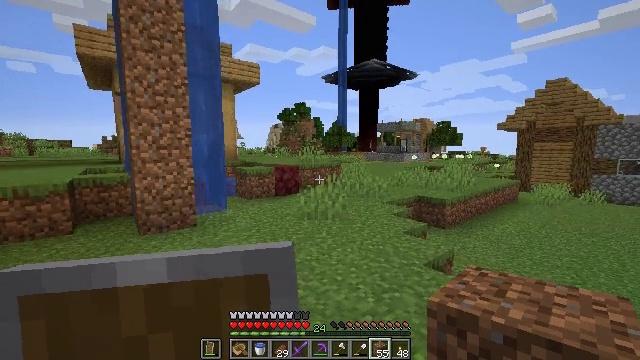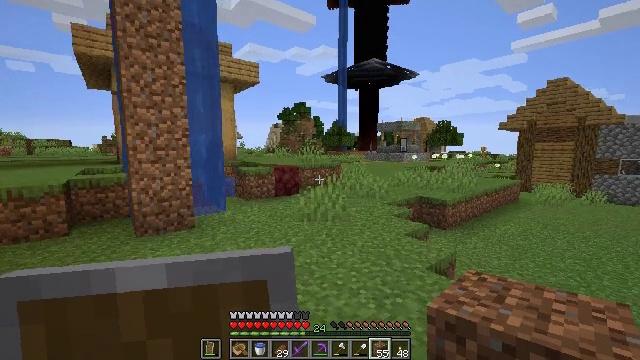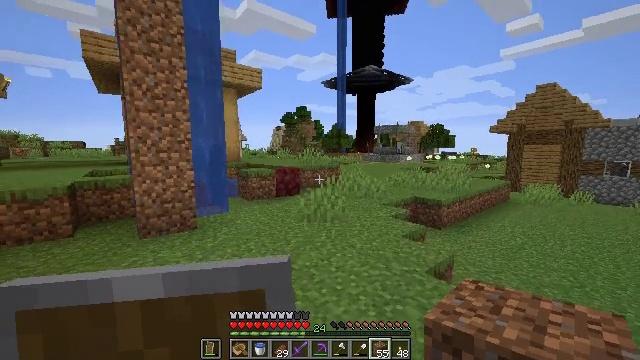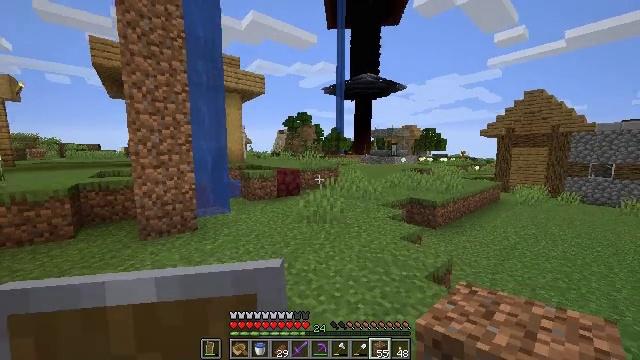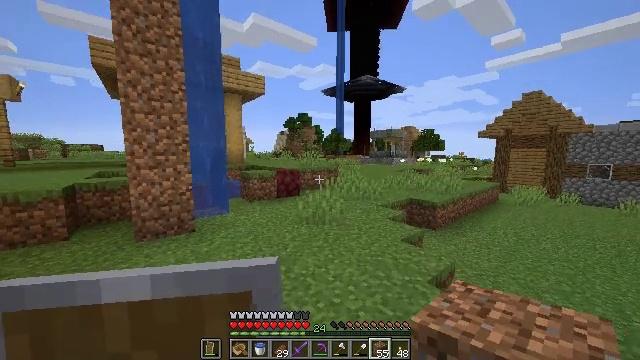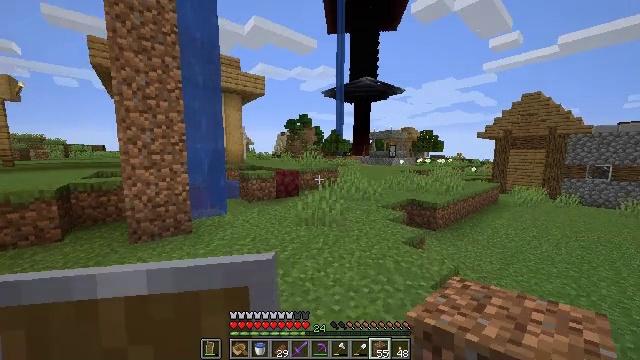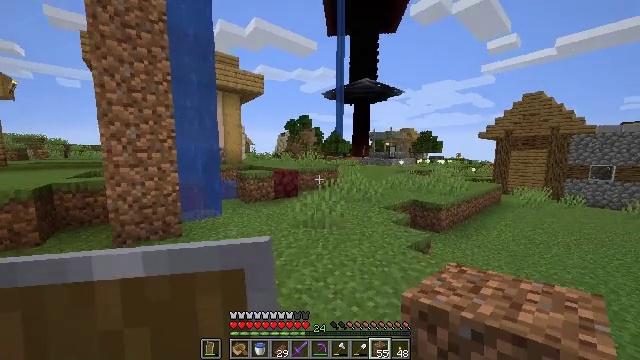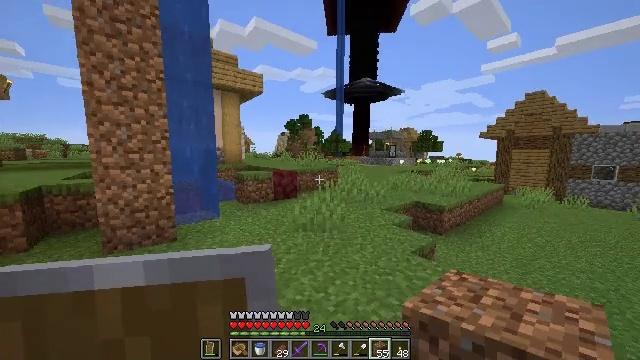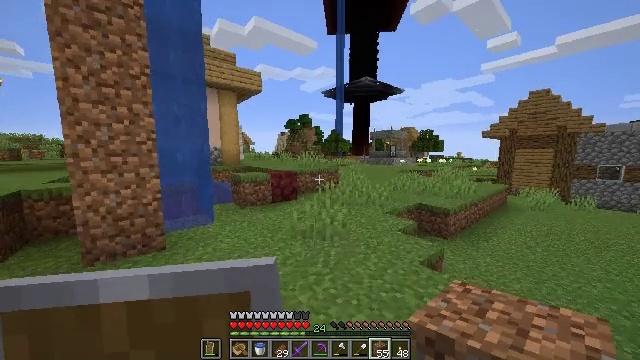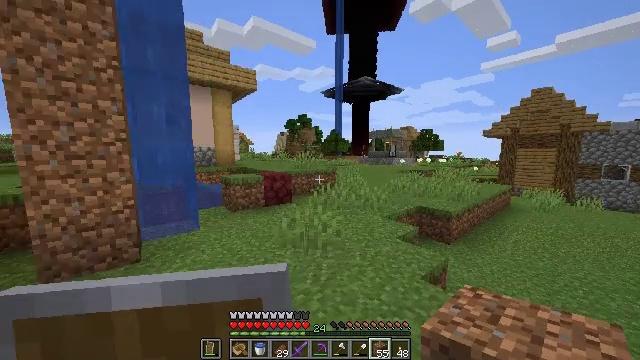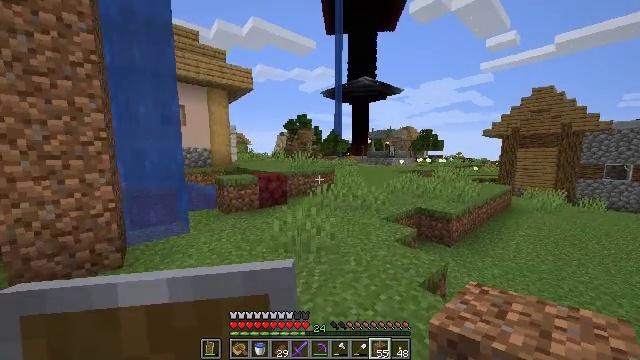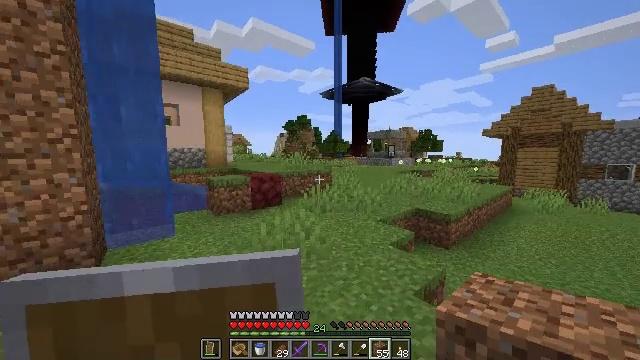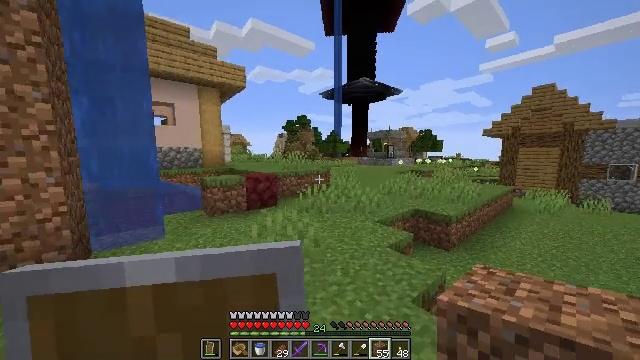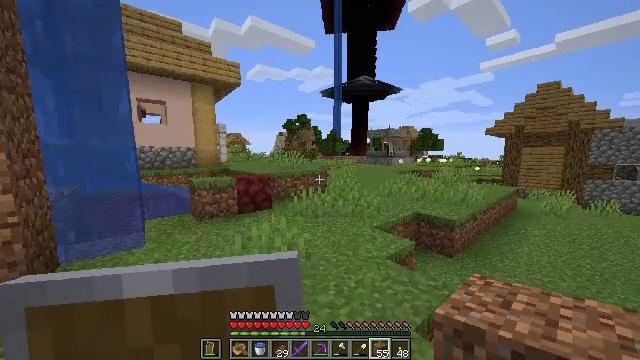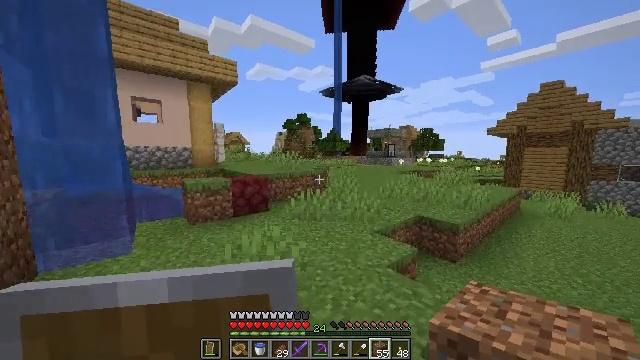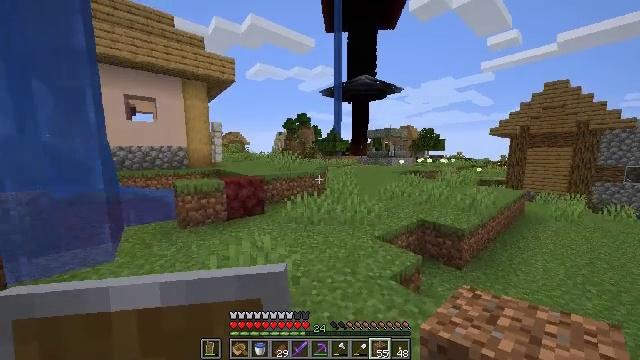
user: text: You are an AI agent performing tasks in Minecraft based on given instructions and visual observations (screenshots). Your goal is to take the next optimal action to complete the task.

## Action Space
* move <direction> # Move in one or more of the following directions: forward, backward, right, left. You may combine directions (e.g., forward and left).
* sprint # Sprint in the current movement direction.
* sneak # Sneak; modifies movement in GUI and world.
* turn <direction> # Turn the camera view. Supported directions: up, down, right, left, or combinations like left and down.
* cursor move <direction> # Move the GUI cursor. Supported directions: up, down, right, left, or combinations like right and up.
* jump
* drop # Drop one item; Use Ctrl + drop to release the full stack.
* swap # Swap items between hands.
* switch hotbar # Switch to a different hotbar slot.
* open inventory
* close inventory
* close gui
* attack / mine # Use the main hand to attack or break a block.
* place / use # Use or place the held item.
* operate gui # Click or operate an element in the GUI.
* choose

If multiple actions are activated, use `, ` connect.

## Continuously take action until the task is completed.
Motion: motion action
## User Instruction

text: Use blaze rod and cobblestones to craft a brewing stand.
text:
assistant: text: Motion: move forward
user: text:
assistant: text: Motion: move forward
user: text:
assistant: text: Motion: move forward
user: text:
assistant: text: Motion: move forward
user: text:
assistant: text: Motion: move forward
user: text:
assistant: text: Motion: move forward
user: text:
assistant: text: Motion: move forward
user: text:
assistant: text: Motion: move forward and move right
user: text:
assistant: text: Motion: move forward and move right
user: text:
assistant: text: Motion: move forward and move right
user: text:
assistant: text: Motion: move forward and move right
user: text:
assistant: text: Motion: move forward
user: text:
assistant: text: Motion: move forward
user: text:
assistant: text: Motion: move forward
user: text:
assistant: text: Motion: move forward
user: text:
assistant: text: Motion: move forward
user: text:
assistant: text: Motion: move forward
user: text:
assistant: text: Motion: move forward
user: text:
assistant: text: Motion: move forward
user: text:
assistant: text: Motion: move forward
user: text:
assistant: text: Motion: move forward
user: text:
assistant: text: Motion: move forward and move right
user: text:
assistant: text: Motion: move forward and move right
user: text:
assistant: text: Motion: move forward
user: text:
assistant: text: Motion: move forward
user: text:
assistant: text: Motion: move forward
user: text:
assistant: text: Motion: move forward
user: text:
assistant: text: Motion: move forward and move right, turn right
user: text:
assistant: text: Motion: move forward and move right
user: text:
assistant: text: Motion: move forward and move right, turn right